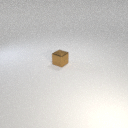
small brown metal cube